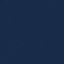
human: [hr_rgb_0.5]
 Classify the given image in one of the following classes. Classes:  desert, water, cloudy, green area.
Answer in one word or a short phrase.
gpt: water